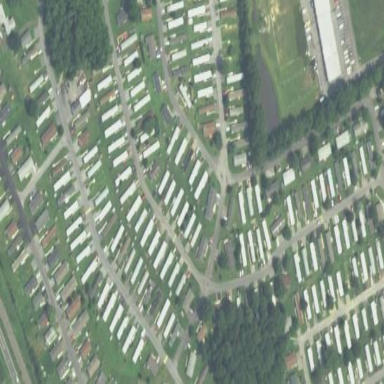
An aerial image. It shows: Residential area known as trailer park.